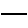
Label: line